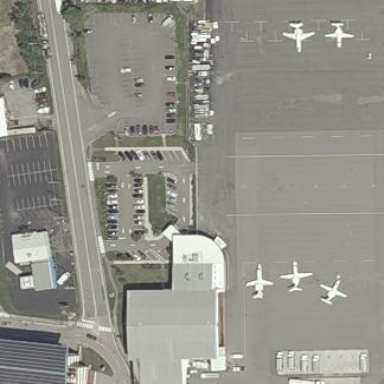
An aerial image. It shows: Airport terminal building.